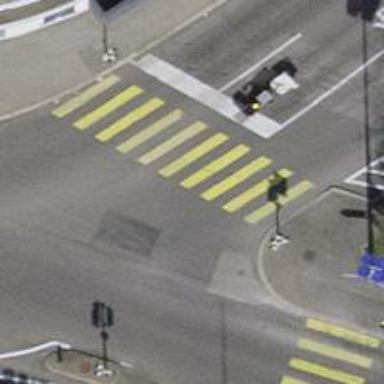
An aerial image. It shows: Road crossing with traffic signals.